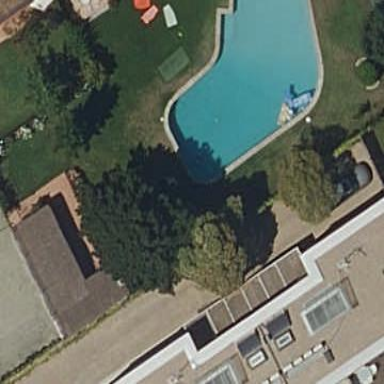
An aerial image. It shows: Swimming pool located in leisure land.